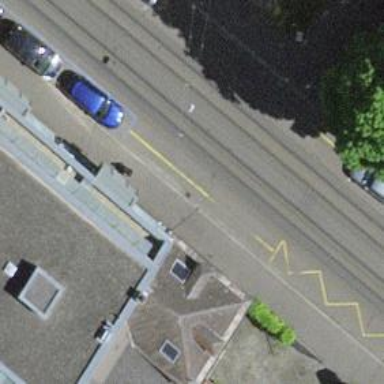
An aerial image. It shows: Unmarked railway crossing.